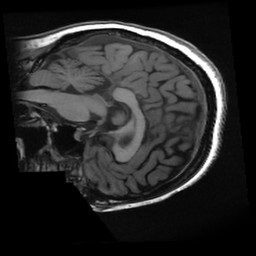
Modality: T1w
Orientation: sagittal
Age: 67
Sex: female
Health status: healthy
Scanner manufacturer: ge
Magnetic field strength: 3 T
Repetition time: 0.008264 s
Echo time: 0.003108 s